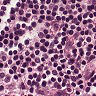
Metastatic tissue present: no